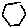
Label: hexagon